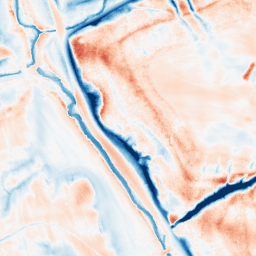
Category: trend_removal
Decomposition family: local_polynomial
Decomposition parameters: window_size: 31
degree: 2
Upsampling method: quartic
Upsampling parameters: scale: 8
Upsampling scale: 8